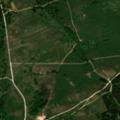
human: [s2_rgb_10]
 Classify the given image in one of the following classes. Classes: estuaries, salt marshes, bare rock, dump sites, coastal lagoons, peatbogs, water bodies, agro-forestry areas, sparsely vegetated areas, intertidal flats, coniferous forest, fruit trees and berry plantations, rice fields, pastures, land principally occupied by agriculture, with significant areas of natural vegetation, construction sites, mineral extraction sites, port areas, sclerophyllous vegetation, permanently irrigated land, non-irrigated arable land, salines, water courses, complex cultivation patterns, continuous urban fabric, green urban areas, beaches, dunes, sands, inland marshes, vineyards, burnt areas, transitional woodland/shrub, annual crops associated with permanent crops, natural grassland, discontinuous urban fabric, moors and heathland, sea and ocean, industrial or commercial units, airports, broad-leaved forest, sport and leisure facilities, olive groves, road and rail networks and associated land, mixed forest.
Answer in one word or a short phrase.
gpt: non-irrigated arable land, pastures, coniferous forest, mixed forest